Field crop: maize
Growth stage: 2
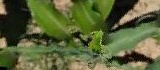
Species: maize